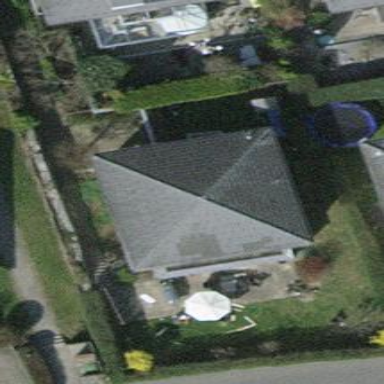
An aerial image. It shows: House with pyramidal roof shape.